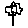
Label: flower